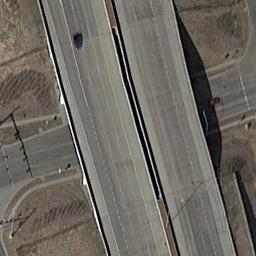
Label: overpass